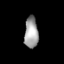
Tissue: lung
Cell type: Others
Senescence score: 0.5468
Nuclear area (px): 424
Mean DAPI intensity: 159.583